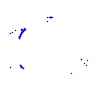
Particle: proton